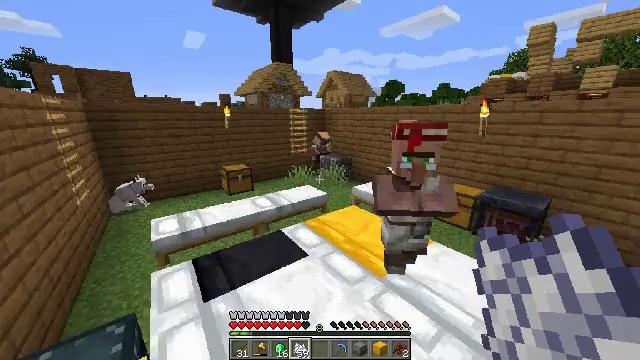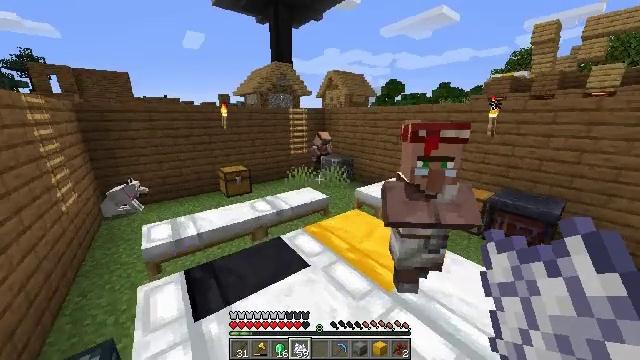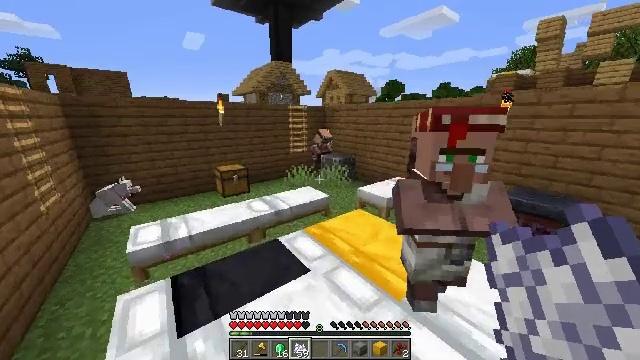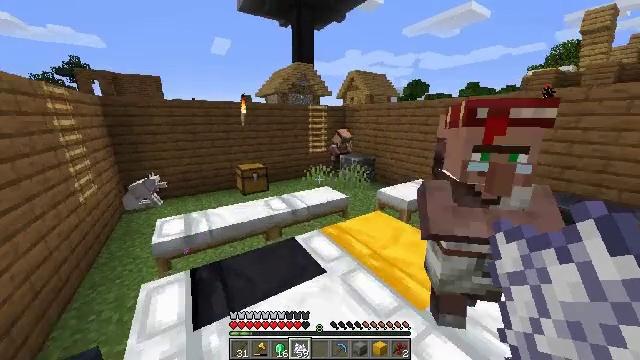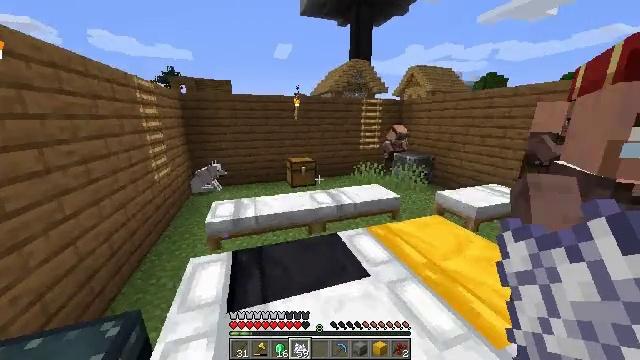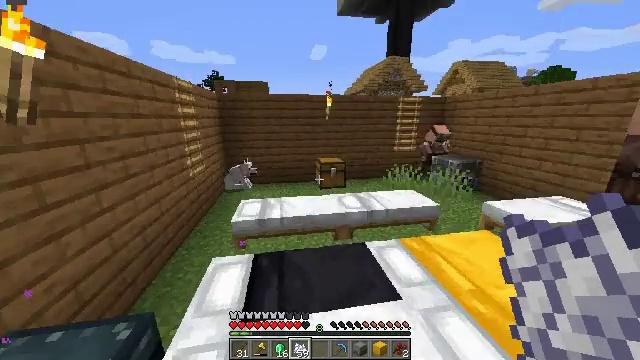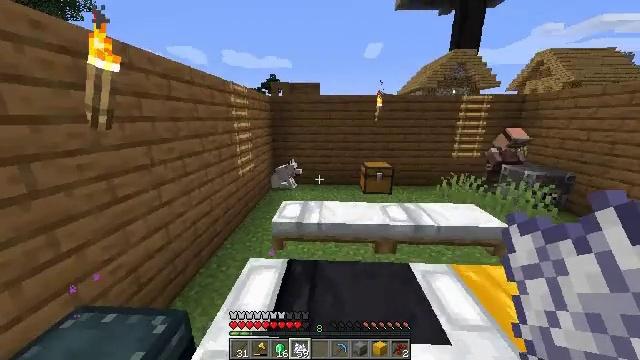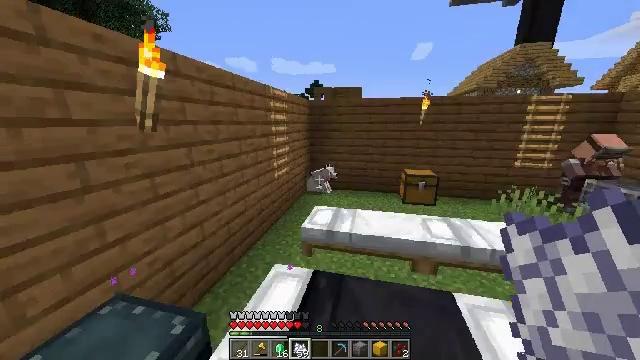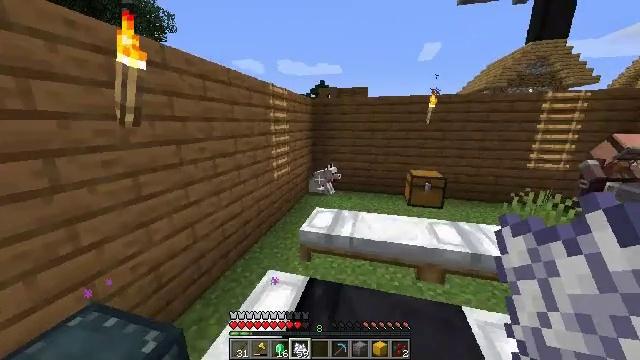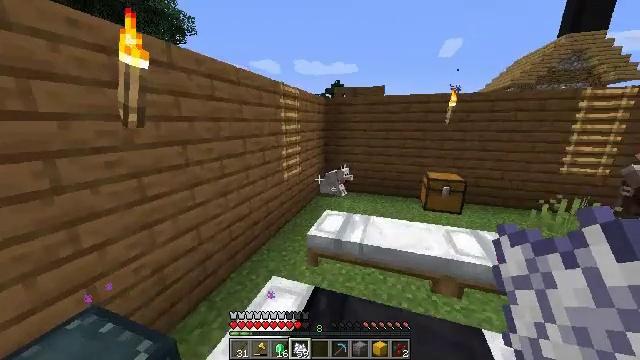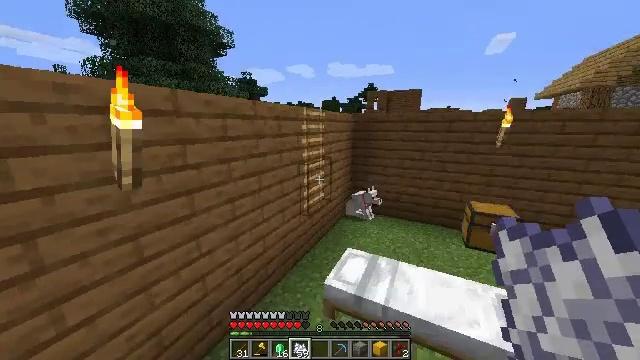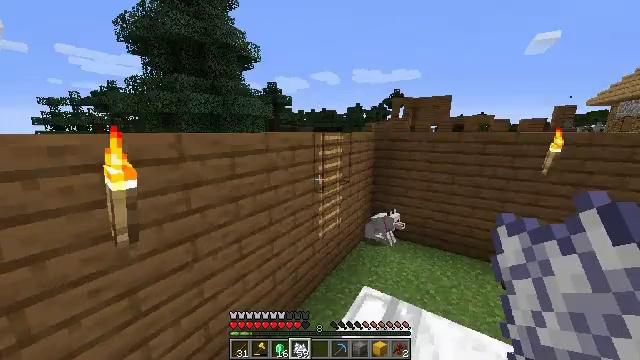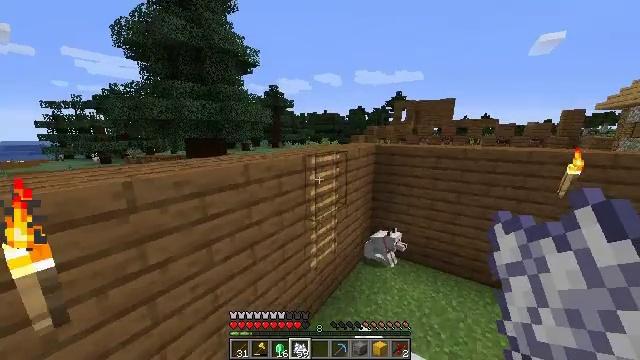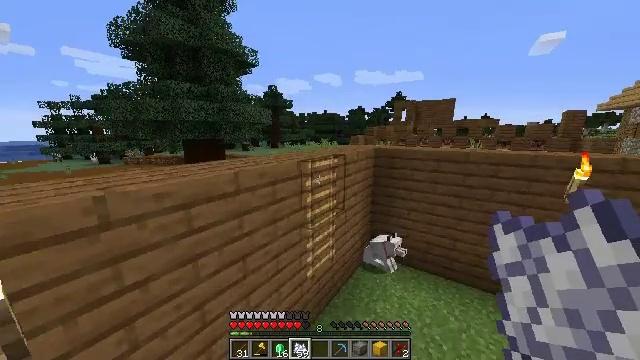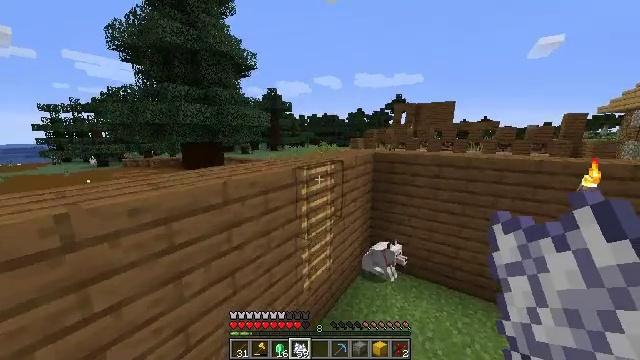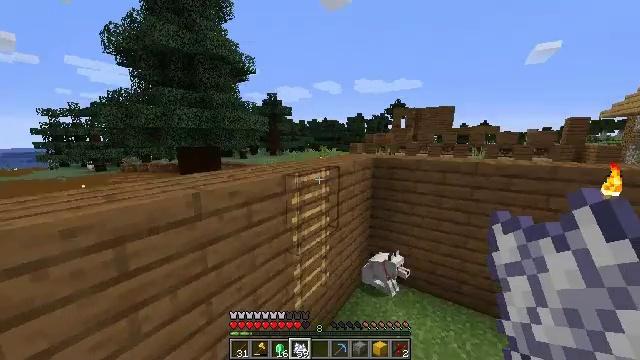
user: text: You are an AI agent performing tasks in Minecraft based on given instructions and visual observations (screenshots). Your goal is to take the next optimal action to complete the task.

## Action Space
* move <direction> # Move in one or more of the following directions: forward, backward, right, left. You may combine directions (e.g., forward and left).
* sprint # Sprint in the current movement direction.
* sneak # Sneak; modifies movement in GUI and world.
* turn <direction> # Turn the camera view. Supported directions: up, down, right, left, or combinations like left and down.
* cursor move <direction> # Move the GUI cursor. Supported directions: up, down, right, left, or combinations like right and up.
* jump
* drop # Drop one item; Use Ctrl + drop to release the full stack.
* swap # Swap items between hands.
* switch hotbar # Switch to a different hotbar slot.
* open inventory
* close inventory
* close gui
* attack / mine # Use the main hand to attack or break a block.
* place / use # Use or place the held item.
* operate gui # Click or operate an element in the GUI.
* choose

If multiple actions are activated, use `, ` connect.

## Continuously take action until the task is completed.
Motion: motion action
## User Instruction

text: Mine the spruce log from the forest.
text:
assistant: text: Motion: move forward, sprint
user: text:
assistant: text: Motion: move forward, sprint
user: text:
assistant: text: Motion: move forward, sprint, turn left
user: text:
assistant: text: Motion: move forward, sprint, turn left
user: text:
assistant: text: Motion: move forward, sprint, turn left
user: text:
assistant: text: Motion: move forward, sprint, turn left
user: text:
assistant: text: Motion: move forward, sprint, turn left and up
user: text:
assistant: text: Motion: move forward, sprint, turn left
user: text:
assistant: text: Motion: move forward, sprint, turn left, jump
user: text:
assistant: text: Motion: move forward, sprint, turn left, jump
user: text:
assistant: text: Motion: move forward, sprint, turn left and up, jump
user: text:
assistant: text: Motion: move forward, sprint, jump
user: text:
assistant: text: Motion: move forward, sprint, jump
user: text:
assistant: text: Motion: move forward, sprint, jump
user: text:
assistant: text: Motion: move forward and move right, sprint, turn up, jump
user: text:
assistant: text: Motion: move forward and move right, sprint, jump
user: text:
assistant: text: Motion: move forward and move right, sprint, jump
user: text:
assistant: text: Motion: move forward and move right, sprint, turn left, jump
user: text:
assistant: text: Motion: move forward and move right, sprint, turn left and up, jump
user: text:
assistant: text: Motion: move forward, sprint, turn left and up, jump
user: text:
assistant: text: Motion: move forward, sprint, turn left and up, jump
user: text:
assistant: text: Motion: move forward, sprint, turn left, jump
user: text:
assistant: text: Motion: move forward, sprint, jump
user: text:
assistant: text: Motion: move forward, sprint, jump
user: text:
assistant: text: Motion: move forward, sprint, turn left, jump
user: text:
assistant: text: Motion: move forward, sprint, turn left and up, jump
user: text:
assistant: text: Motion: move forward and move left, sprint, jump
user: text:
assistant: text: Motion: move forward and move left, sprint, jump
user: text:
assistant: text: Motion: move forward and move left, sprint
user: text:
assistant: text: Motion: move forward, sprint